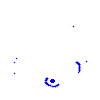
Particle: pion